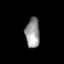
Tissue: lung
Cell type: Epithelial cells
Senescence score: 0.2009
Nuclear area (px): 413
Mean DAPI intensity: 151.6